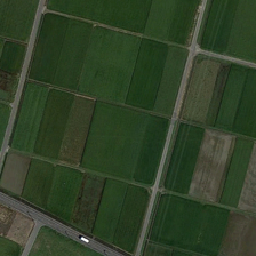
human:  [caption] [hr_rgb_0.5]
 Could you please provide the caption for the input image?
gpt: Next to the corn field is a green field.

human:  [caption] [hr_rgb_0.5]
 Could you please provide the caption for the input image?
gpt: The road was made by the wheat field.

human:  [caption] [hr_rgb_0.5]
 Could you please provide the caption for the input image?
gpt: Next to the corn field is a green land.

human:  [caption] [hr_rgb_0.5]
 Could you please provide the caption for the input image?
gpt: A road was built next to the wheat field.

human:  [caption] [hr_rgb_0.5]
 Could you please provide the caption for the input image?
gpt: The road is made of wheat